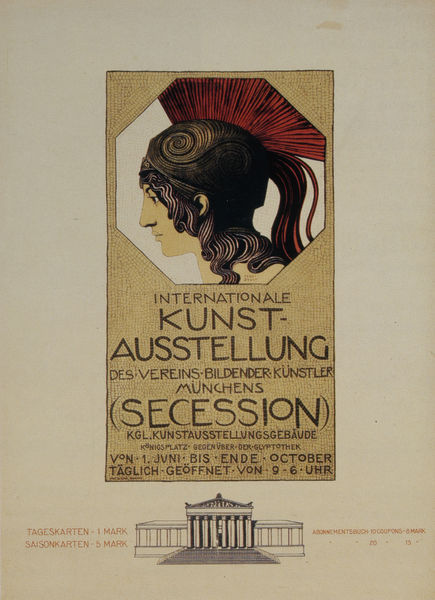
Titel: Plakat: Internationale Kunstausstellung des Vereins Bildender Künstler Münchens (SECESSION) Kgl. Kunstausstellungsgebäude
Künstler: Franz von Stuck
Standort: München
Institution: Stadtmuseum
Schlagwörter: feder, held, kopf, mann, schatten, weiß, dreieck, ocker, frau, grau, haar, hell, mund, nase, profil, schwarz, säulen, zeichnung, blick, gebäude, rot, beige, muster, architektur, gesicht, rahmen, porträt, auge, haare, klassizismus, locken, oktagon, federbusch, schweif, schrift, papier, fassade, werbung, treppe, jugendstil, karten, zopf, stuck, stufen, foto, antike, rechteck, münchen, violet, druck, druckgrafik, jugenstil, künstler, text, soldat, beschriftung, plakat, reklame, helm, mythologie, rom, schriftbild, photo, ankündigung, ausstellung, ausstellungsplakat, kunstausstellung, poster, portikus, antik, amazone, griechisch, krieger, griechenland, antikisierend, tempel, museum, hahn, helmbusch, schnecke, grieche, athene, minerva, franz von stuck, art deco, art nouveau, sezession, secession, wiener secession, wiener sezession, achteck, sechseck, legende, athena, kunstaustellung, verein, antikensammlung, antiker tempel, federhelm, glyptothek, haarsträhnen, heroine, irokese, klassisch, kriegerin, königsplatz, münze, pferdeschwanz, sinus, bildender künstler, tageskarten